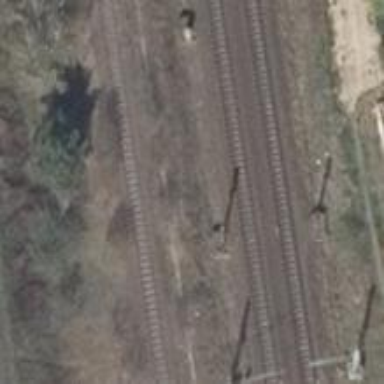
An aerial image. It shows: Railway signal.